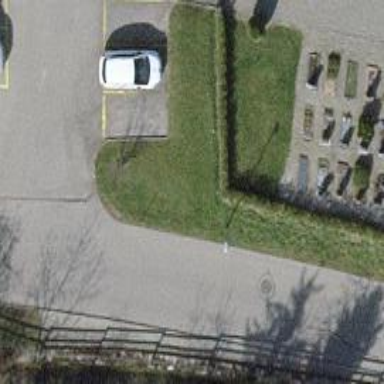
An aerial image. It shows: Hedge barrier.